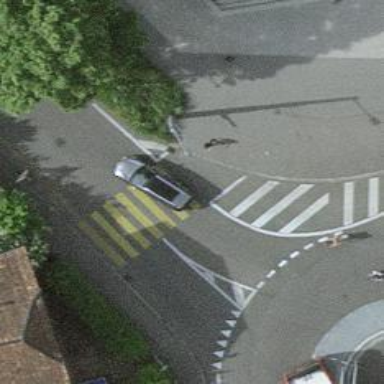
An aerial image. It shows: Kerb serving as barrier.